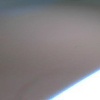
Label: space